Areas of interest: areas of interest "Anqing Yizhi Mei Badminton Court"
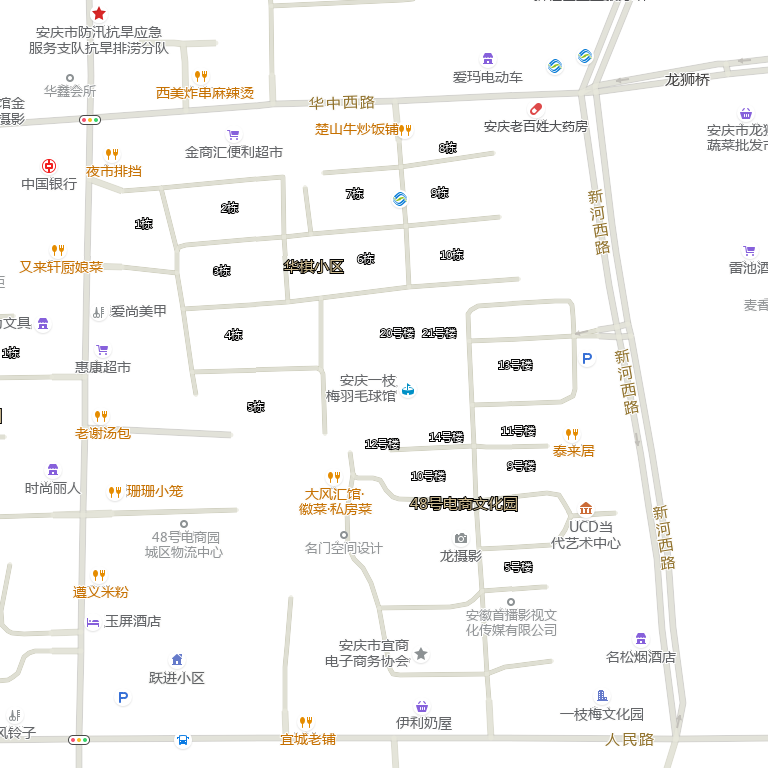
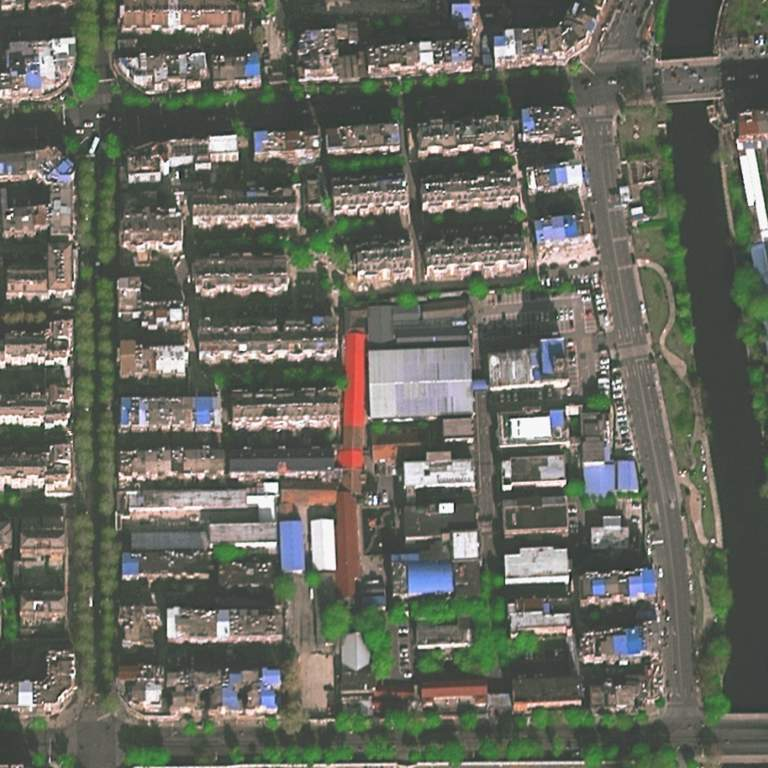